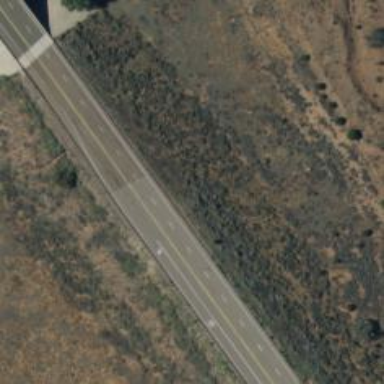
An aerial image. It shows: Asphalt road classified as trunk highway.